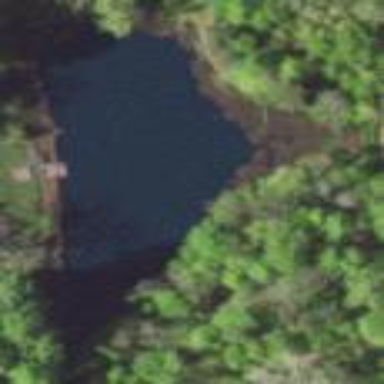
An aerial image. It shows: Peaceful pond surrounded by nature.